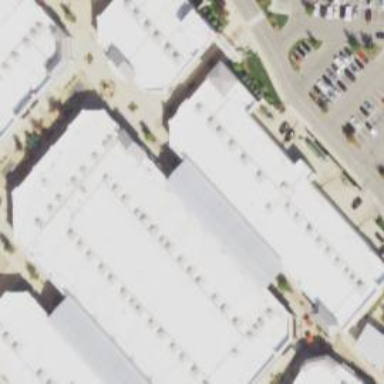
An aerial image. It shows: View of roof of building.